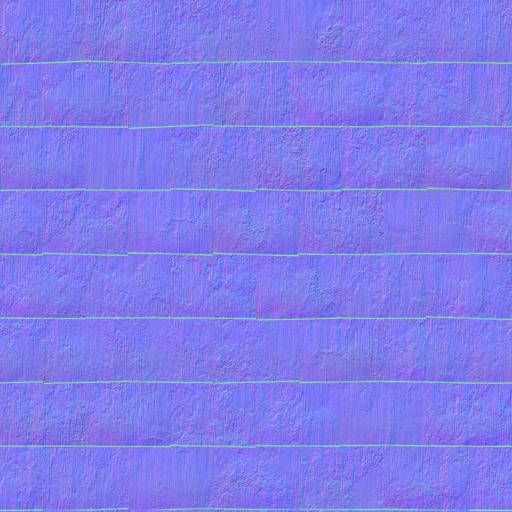
shingles siding weathered wood wooden